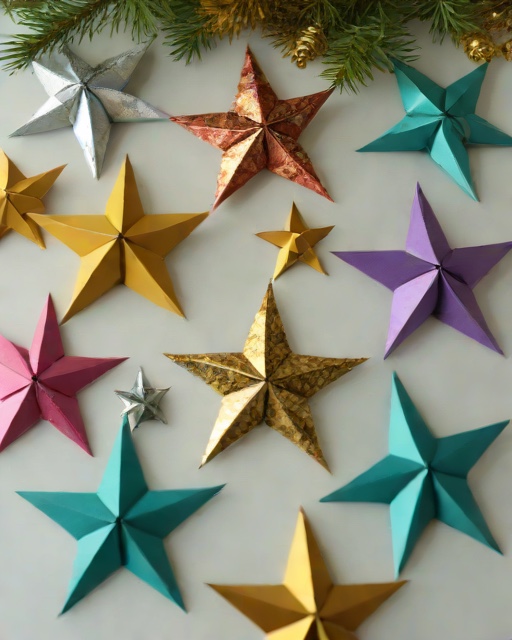
Category: Holiday